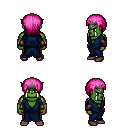
a pixel art fantasy rpg character, male body template, orc, green skin, blue robe, gold greaves, pink plain hairstyle, iron tiara, cloth bracers, maroon shoes, four views (front, back, left, right), 2x2 character sprite sheet, small pixel art, hard edges, no anti-aliasing